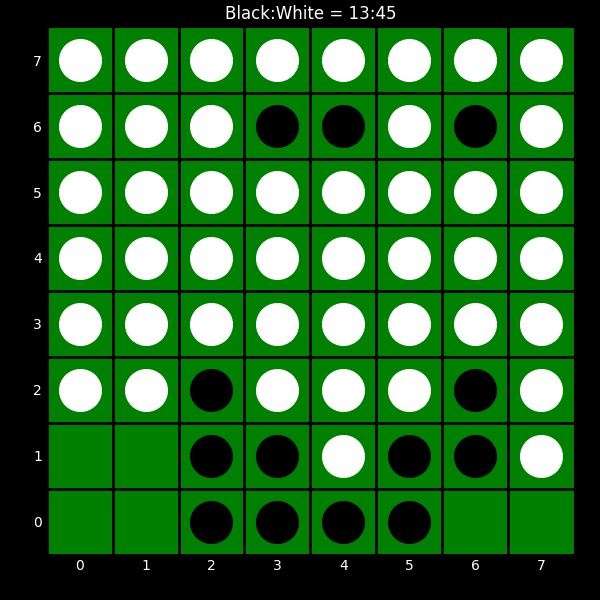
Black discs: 13
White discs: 45